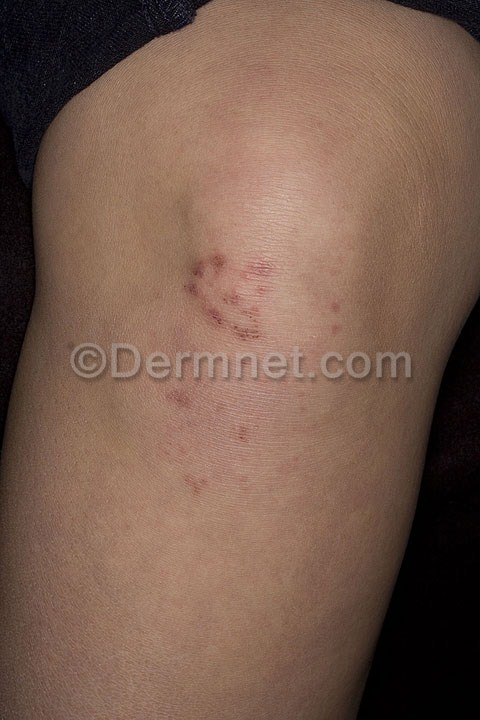
Disease: Bullous Disease Photos